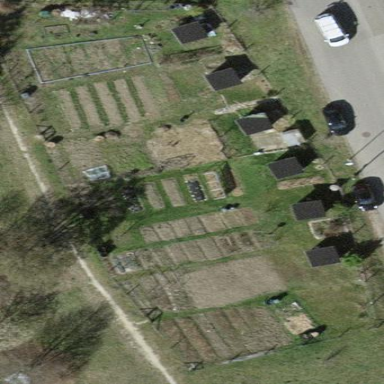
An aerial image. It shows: Area designated for allotments.